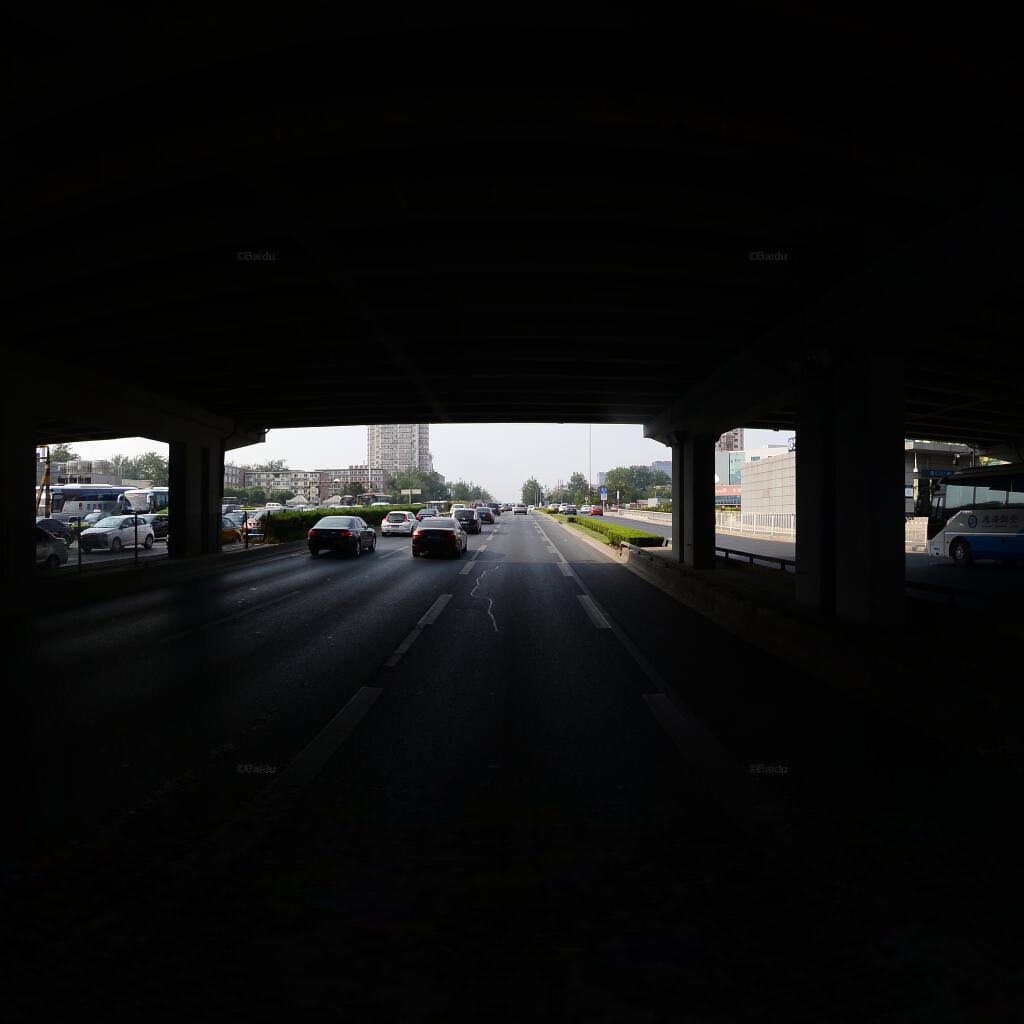
Region: Haidian
Road damage annotations: longitudinal patch